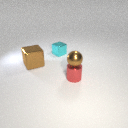
small red metal cylinder in front of large brown metal cube